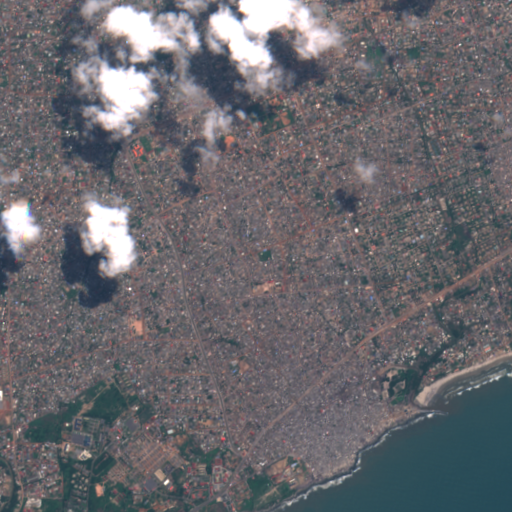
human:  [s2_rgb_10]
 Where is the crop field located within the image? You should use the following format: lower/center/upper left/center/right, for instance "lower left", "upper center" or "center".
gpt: The crop field is located in the center of the image.
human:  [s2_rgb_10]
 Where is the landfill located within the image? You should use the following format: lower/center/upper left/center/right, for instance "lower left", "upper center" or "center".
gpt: The landfill is located in the upper right of the image.
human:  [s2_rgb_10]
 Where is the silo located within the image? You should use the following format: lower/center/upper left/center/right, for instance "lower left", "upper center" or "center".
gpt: The silo is located in the upper center of the image.
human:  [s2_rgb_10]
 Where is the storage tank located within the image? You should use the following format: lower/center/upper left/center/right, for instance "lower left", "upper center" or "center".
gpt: The storage tank is located in the center of the image.
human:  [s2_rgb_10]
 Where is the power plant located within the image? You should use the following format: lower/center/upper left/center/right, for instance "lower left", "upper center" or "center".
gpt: There is no power plant in the image.